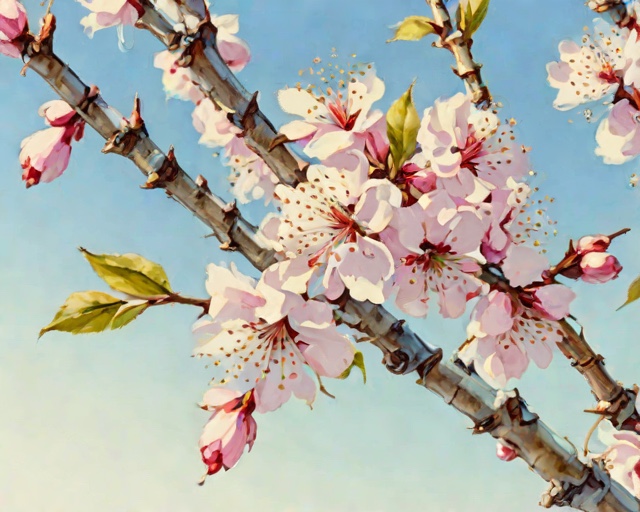
Category: Spring